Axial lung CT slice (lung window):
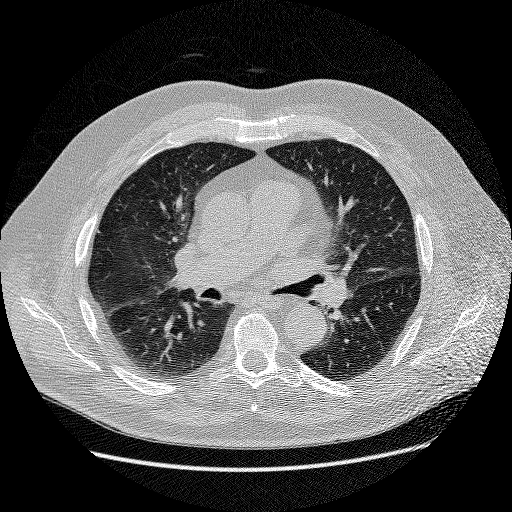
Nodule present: no